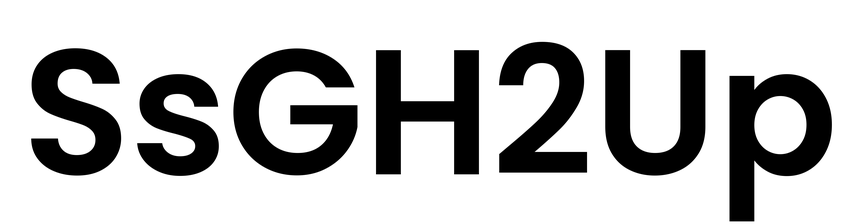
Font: Poppins-SemiBold